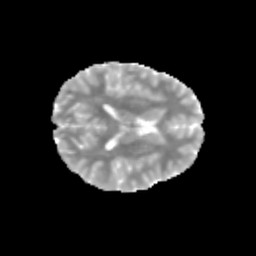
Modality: MD
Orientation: axial
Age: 11
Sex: female
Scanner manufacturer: siemens
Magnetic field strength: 3 T
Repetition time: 3.8 s
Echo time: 0.07 s